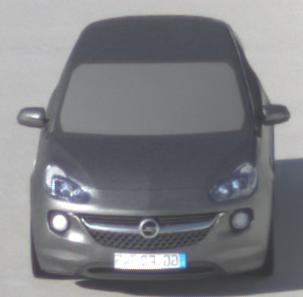
Make: Opel
Model: ADAM 1.2
Detailed model: ADAM
Model produced from: 2013/01
Model produced until: 2014/11
Doors: 3
Color: gray
Road condition: dry road
Daytime: morning or afternoon
Contrast: high contrast